Question: The repeater fires the event when Item is created
'''
Protected Sub Repeater1_ItemCreated(sender As Object, e As RepeaterItemEventArgs) Handles Repeater1.ItemCreated
'''
And it is possible to catch and modify the control on this single data row.
'''
Dim lnk As HyperLink = CType(e.Item.FindControl("lblShipmentDetails"), HyperLink)
'''
Now the problem is, that for any JavaScript, it is needed to determine the correct client ID. But the control does not hold the Client ID, just the 'lblShipmentDetails' String.
What MSDN says:
<URL>
<URL>
or CodeProject:
<URL>
But how to catch the correct ClientID from Repeater to use it in JavaScript ?

Source is generated with auto-id. How to get this id?
<URL>
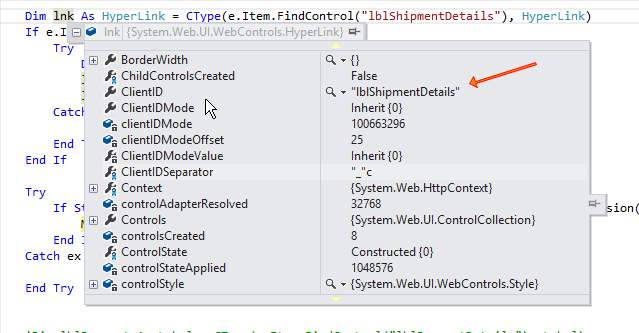
Answer: Use 'DataBound' Event. To get the control ID, the repeater needs to bind data first. Then just ask for ID as in the 'Created' event.
'''
Protected Sub Repeater1_ItemDataBound(sender As Object, e As RepeaterItemEventArgs) Handles Repeater1.ItemDataBound
If e.Item.ItemType = ListItemType.Item Or e.Item.ItemType = ListItemType.AlternatingItem Then
Dim btn As Button = CType(e.Item.FindControl("btnOrderTrackingConfirmMove"), Button)
If btn IsNot Nothing Then
Dim RealId As String = btn.Page.ClientScript.GetPostBackEventReference(btn, String.Empty).ToString
End If
End If
End Sub
'''